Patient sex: M
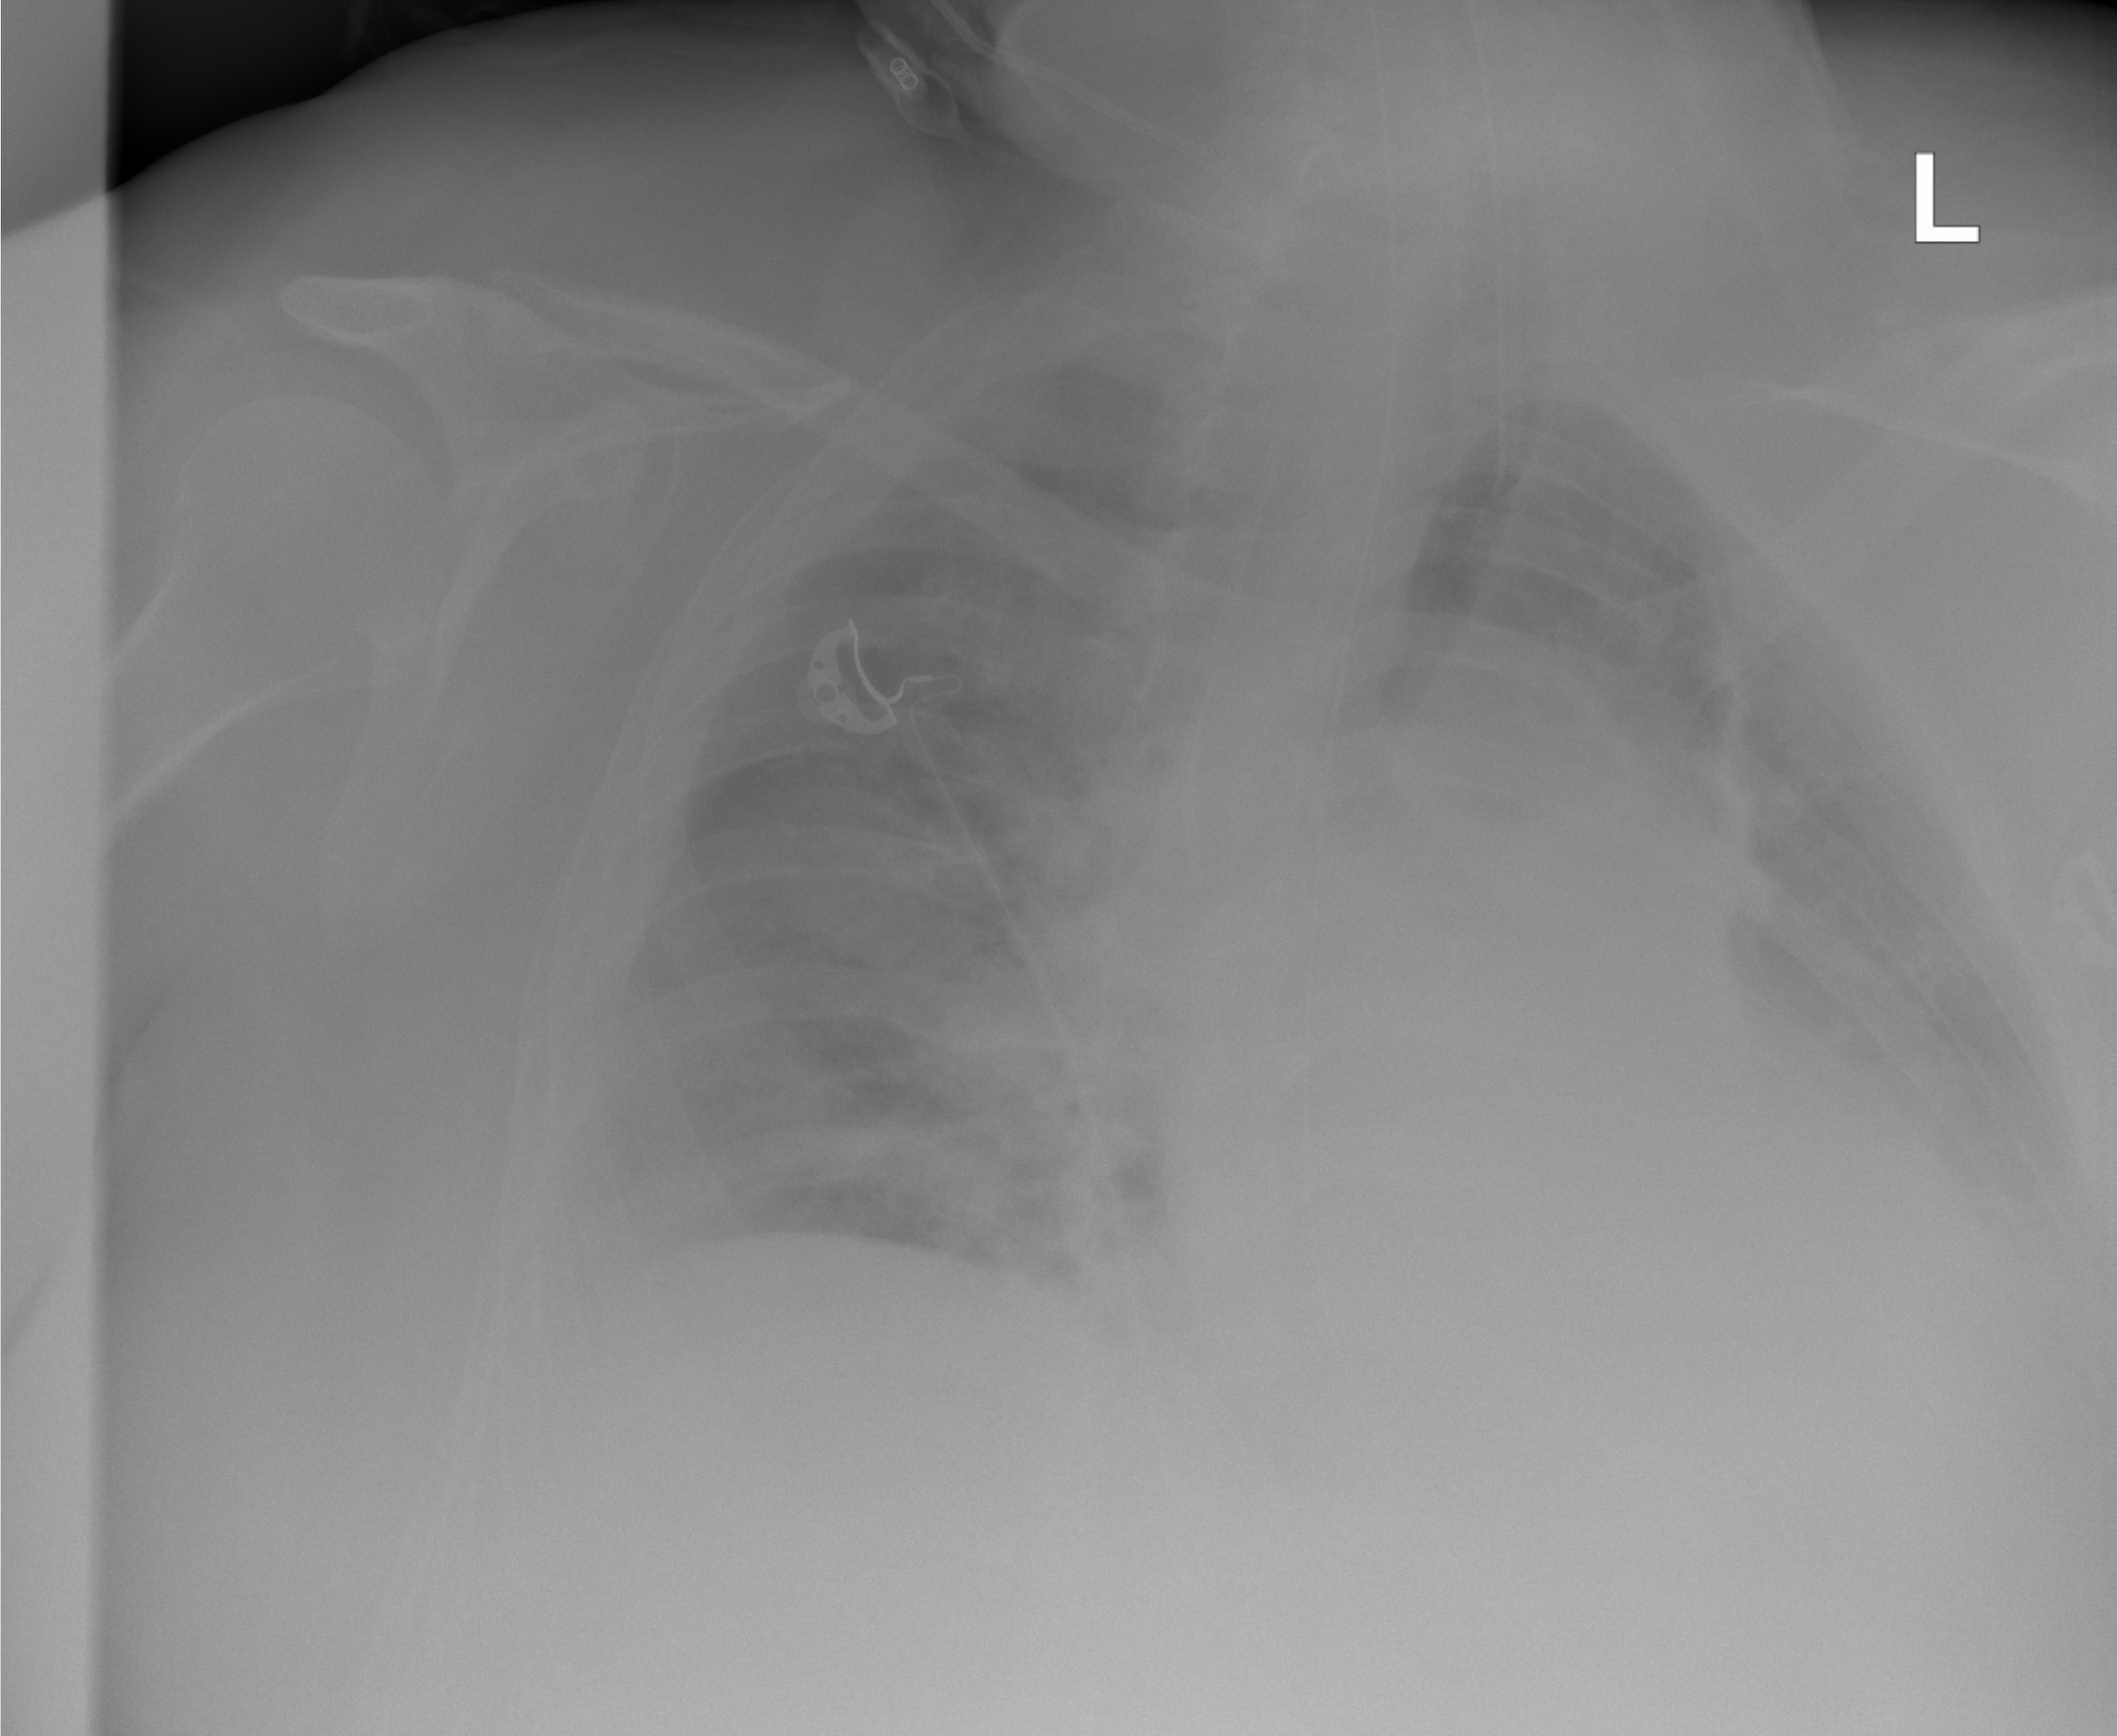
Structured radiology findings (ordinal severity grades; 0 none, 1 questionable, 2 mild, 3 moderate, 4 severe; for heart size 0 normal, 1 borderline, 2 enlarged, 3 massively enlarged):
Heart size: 2
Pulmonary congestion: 2
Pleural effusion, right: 2
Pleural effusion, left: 3
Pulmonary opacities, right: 2
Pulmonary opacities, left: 2
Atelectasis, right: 1
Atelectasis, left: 2